Interaction volume radius: 5 \u00c5
Interaction volume height: 10 \u00c5
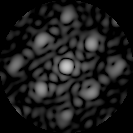
Disorder parameter: 0.3095